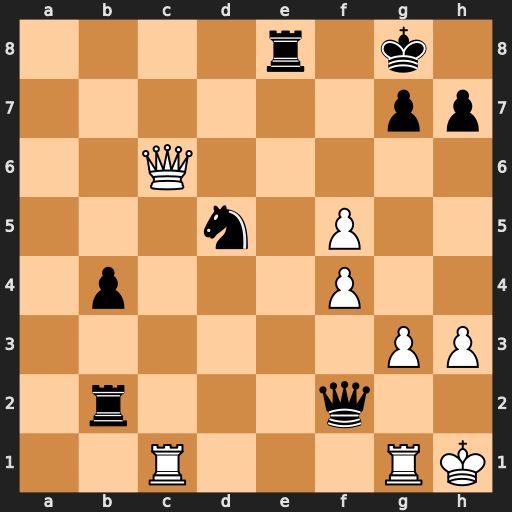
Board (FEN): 4r1k1/6pp/2Q5/3n1P2/1p3P2/6PP/1r3q2/2R3RK
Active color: w
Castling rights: -
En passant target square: -
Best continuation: Qxe8#